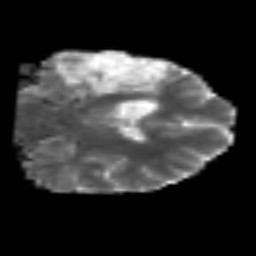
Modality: MD
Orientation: coronal
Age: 54
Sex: male
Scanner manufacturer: siemens
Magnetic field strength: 3 T
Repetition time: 6.1 s
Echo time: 0.101 s